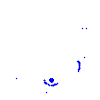
Particle: electron